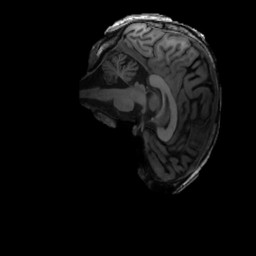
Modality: T1w
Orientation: sagittal
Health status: ill
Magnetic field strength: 3 T